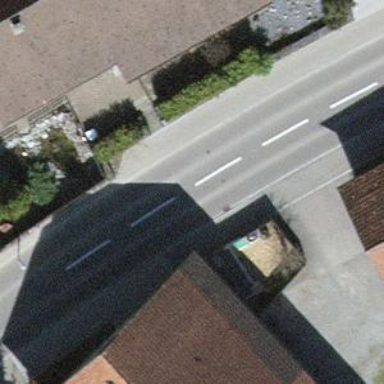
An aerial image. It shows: Secondary road with asphalt surface.